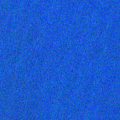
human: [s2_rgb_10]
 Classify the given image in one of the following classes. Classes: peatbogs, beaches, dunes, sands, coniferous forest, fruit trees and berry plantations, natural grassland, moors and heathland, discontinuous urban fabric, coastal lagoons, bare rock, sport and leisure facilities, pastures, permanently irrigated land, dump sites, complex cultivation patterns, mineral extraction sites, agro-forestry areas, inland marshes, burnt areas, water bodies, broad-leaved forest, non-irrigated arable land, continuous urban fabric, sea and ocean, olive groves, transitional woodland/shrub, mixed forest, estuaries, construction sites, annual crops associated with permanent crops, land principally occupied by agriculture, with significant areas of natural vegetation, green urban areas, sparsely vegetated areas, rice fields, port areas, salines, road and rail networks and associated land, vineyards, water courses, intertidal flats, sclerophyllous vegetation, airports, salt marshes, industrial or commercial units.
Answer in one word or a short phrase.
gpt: sea and ocean